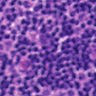
Metastatic tissue present: no